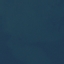
Label: SeaLake